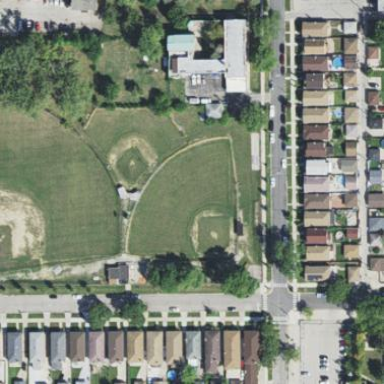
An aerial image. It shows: Baseball pitch for leisure land.